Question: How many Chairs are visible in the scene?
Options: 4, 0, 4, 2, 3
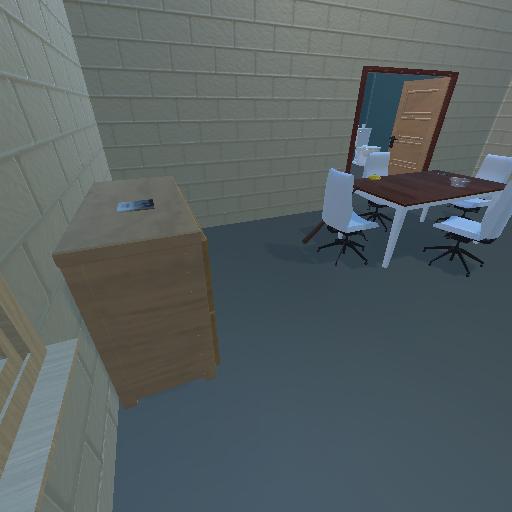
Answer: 4